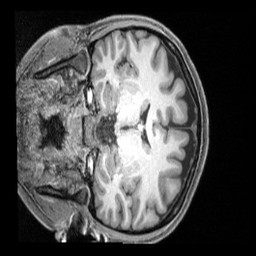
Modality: T1w
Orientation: coronal
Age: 23
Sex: female
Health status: ill
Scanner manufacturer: siemens
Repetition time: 2.4 s
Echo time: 0.00231 s